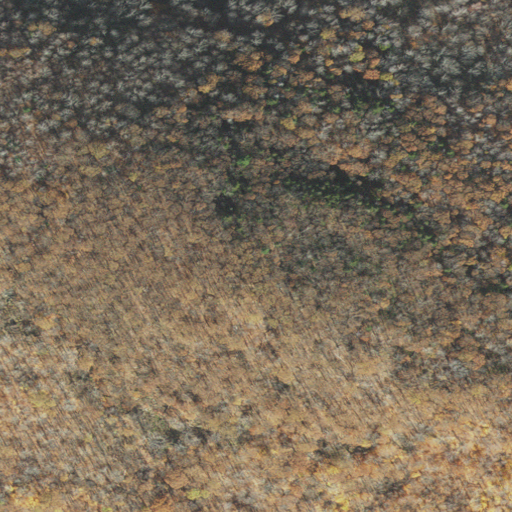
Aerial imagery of mountain in Vermont named Cobble Hill containing deciduous forest, mixed forest, and evergreen forest